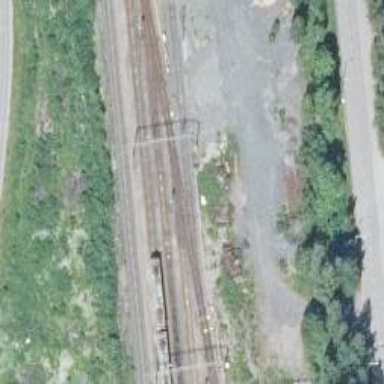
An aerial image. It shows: Railway signal.